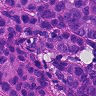
Metastatic tissue present: yes